Interaction volume radius: 5 \u00c5
Interaction volume height: 10 \u00c5
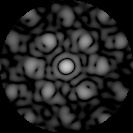
Disorder parameter: 0.3294